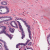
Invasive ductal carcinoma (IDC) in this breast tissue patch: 0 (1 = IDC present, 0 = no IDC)